Aerial crown-view tile of a tropical tree (Barro Colorado Island, Panama), acquired 20240813:
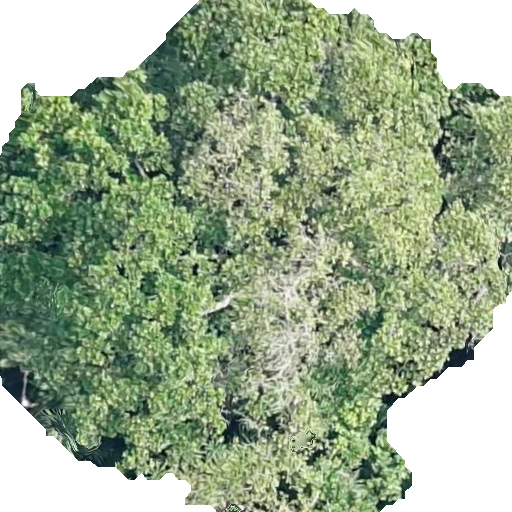
Species: Anacardium excelsum
GBIF accepted scientific name: Anacardium excelsum
Crown area: 329.562 m²